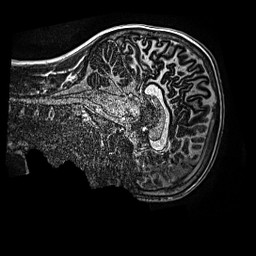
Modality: MP2RAGE
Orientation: sagittal
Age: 11
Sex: male
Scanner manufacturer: siemens
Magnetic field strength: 3 T
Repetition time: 4 s
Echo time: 0.00299 s